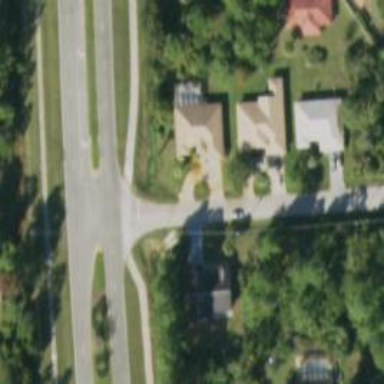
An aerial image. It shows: Asphalt path with uncontrolled crossing.